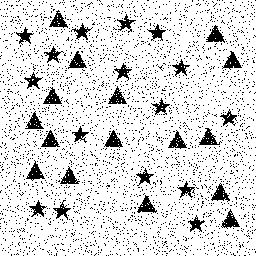
Squares: 0
Triangles: 16
Stars: 16
Total shapes: 32